Field crop: tomato
Growth stage: 1
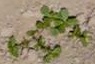
Species: portulaca